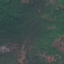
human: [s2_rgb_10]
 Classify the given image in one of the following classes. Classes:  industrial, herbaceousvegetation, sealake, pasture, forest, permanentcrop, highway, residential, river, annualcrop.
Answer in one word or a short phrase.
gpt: Forest